Question: With Ajax, I load a form inside my page. In this form, there are also file inputs, checkboxes and a submit button. With this I get the form to submit:
'''
$(WrapperDiv).on('click', SubmitButton, function(){...})
'''
I get the form to submit. Like that I can also change the checked attribute of the checkbox, but not the appearance of it. And the file input doesn't open a file dialog. So how does it work with these two?

The Code:
HTML:
'''
<div class="form-outer add-outer" id="add-outer">
<div class="add-inner" id="add-inner">
</div>
</div>
'''
What ajax loads (Django):
'''
<form method="post" action="{% url 'wiki:add' typ %}">
{% csrf_token %}
<fieldset>
<legend>{{ typ|capfirst }} hinzufugen</legend>
<table class="table table-striped table-bordered">
{{ form.as_table }}
</table>
</fieldset>
<button type="submit" class="btn btn-default" id="form-btn">Senden</button>
</form>
'''
Javascript:
'''
$(document).ready(function(){
$('.add-btn').on('click', function(){
url = $(this).attr('data-url');
$('#add-inner').load(url, function(form){
$('#add-inner .datepicker').datepicker()
$('#add-inner textarea').tinymce({
theme: "modern",
height: 100,
})
$('#add-inner').hide()
$('#add-outer').fadeIn()
$('#add-inner').slideDown()
$('#add-inner').css('left', (($(window).width()-$('#add-inner').width())/2))
})
});
$('.add-outer').on('click', function(){
$('.add-outer .add-inner').slideUp('fast');
tinyMCE.remove();
})
$('#add-inner').on('click', 'input[type=checkbox]', function(){
console.log(this, 'click')
$(this).attr("checked", !$(this).attr("checked"));
})
$('#add-inner').on('click', '#form-btn', function(){
form = $('#add-inner form')
$.ajax({
type: 'POST',
url: form.attr('action'),
data: form.serialize(),
success: function(response){
if(response == 1){
$('#add-inner').slideUp()
$('#add-outer').fadeOut()
}
}
})
});
$(window).resize(function(){
$('#add-inner').css('left', (($(window).width()-$('#add-inner').width())/2))
});
})
'''
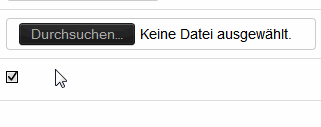
Answer: Damn. I found the problem. The inner div with the form inside is packed inside an outer div and this div is reused from another part of the website. And in another .js file, I do this:
'''
$('.form-outer').on('click', function(){
$(this).fadeOut()
}).children().on('click', function(e) {
return false;
});
'''
And that leads to a problem, because this script blocks all child-events of the outer div. So this was pretty stupid of me. I hate it. ^-^